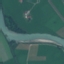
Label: River